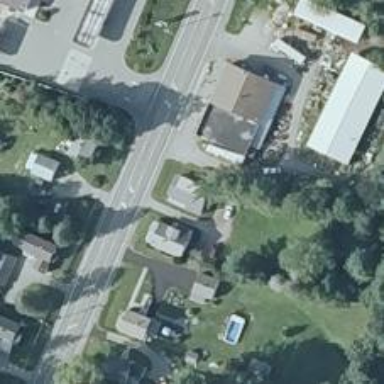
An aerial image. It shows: Residential building.